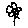
Label: flower